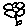
Label: flower